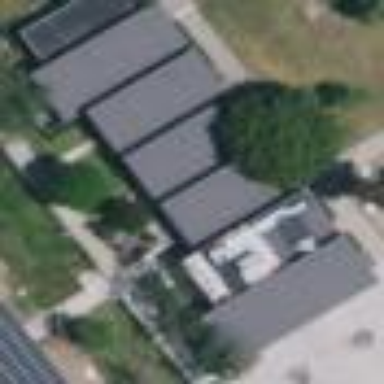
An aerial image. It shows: Education building.